Aerial crown-view tile of a tropical tree (Barro Colorado Island, Panama), acquired 20250715:
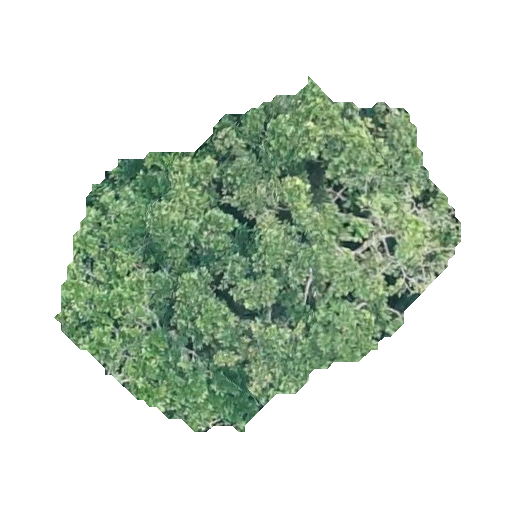
Species: Anacardium excelsum
GBIF accepted scientific name: Anacardium excelsum
Crown area: 135.461 m²